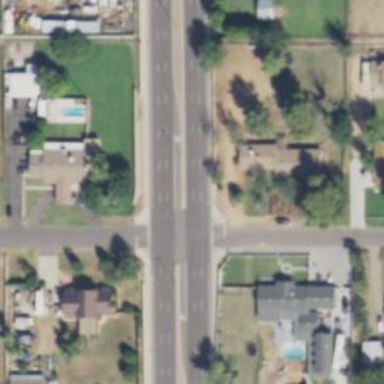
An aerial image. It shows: Road with stop sign.